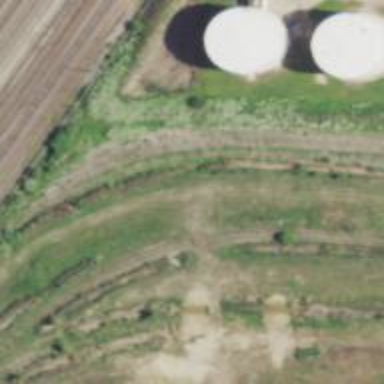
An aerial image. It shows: Disused railway spur line.